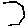
Label: hexagon